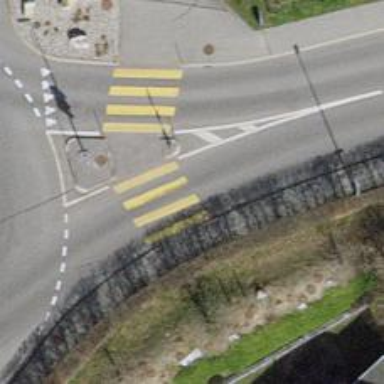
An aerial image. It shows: Uncontrolled zebra crossing with pedestrian island.